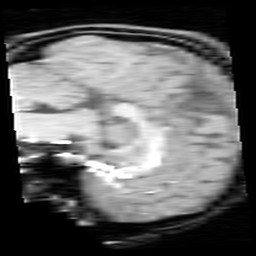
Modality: inplaneT1
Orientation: sagittal
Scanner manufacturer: ge
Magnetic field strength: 3 T
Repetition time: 0.3 s
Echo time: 0.00348 s